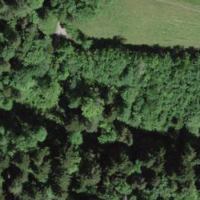
EUNIS habitat code: 44
Species observed at this site:
Chrysosplenium alternifolium